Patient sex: M
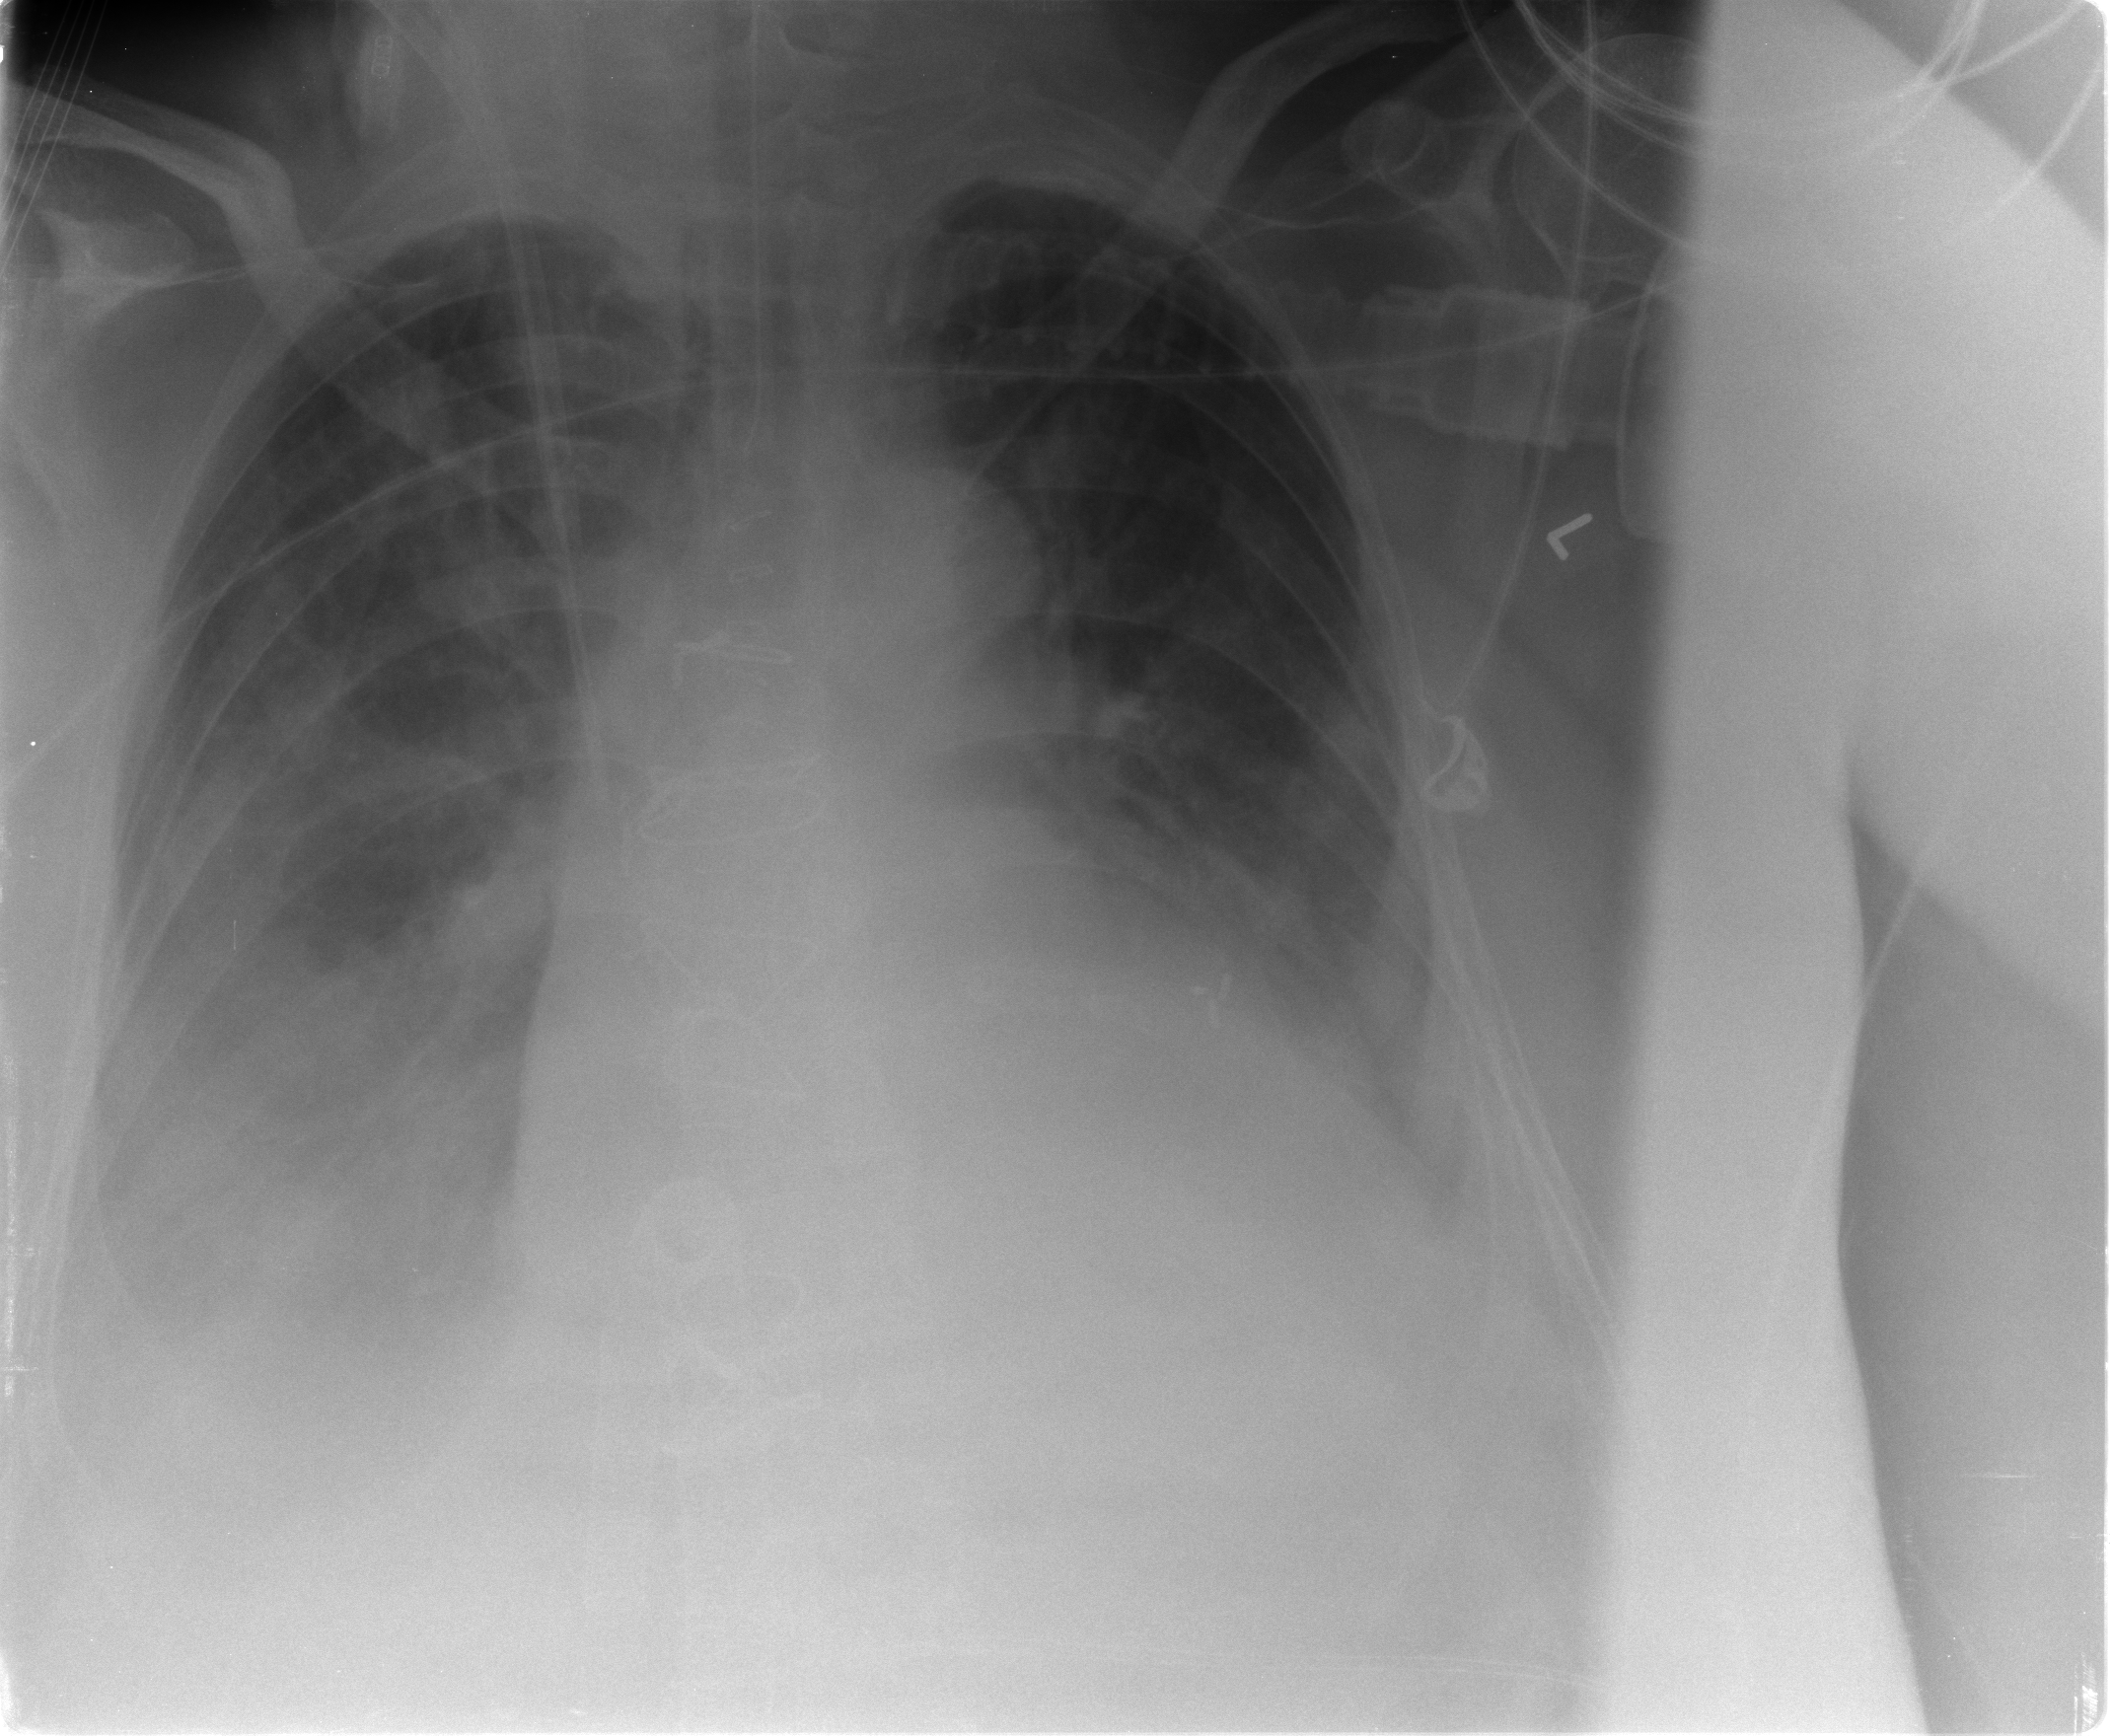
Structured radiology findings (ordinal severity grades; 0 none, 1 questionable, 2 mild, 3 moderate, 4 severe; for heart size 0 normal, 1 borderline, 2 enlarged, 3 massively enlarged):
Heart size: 2
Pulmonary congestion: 2
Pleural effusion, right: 3
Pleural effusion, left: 3
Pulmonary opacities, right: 2
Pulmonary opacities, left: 0
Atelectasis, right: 3
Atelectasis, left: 2